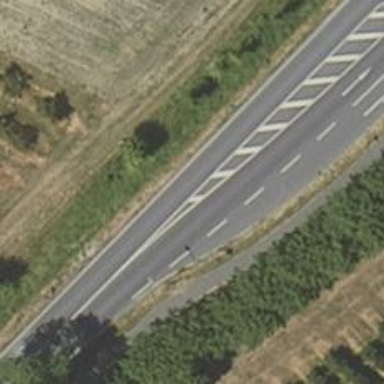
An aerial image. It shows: Asphalt road classified as primary highway.